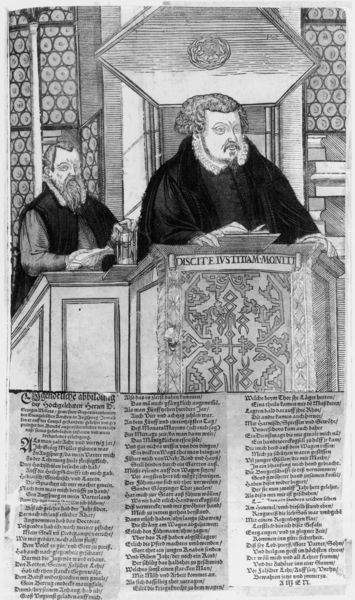
Titel: Bildnis des Georg Miller
Künstler: Hans d.Ä. Schultes
Institution: (Seriendruck)
Schlagwörter: blätter, mann, wasser, weiß, fenster, frisur, glas, holz, männer, nase, schwarz, säulen, zeichnung, dach, muster, ornament, bart, gericht, hemd, richter, bibel, kragen, stehen, vollbart, bildnis, hände, innenraum, portrait, kirche, haare, interieur, mantel, blatt, locken, balkon, holzschnitt, schrift, perspektive, zwei, rede, grafik, spalten, empore, treppen, wein, zwei männer, lesen, ornamente, uhr, robe, geländer, deckel, buch, zettel, kreuz, religion, druck, schwarzweiss, druckgrafik, stich, seite, illustration, text, mäntel, gebet, pult, buchdruck, buchseite, talar, prediger, seiten, pfarrer, kanzel, christlich, pastor, pfaffe, priester, luther, predigt, baldachin, umhänge, gelehrter, kröse, stundenglas, zeilen, zeit, kupferstich, aufgeschlagen, butzenscheiben, christentum, texte, lied, ornat, lesung, latein, kirchenfenster, schalldeckel, evangelisch, wartburg, reformation, biebel, predigen, vortrag, butzen, druckschrift, proklamation, martin luther, sanduhr, schaube, thesen, melanchthon, theologe, butzenfenster, übersetzung, inschift, wartnurg, krichenfenster, prädigt, gericht text